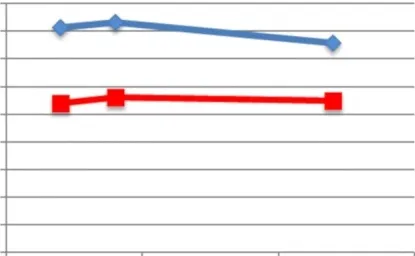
Average arteriolar and venular blood flow velocities (BFV). Notice the trend of increasing BFV initially after non-arteritic anterior ischemic optic neuropathy, with a decrease in BFV over time thereafter.
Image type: chart (chart)